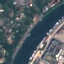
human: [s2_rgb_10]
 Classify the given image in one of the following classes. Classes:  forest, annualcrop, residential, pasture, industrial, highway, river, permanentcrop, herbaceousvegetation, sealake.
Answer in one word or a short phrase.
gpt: River